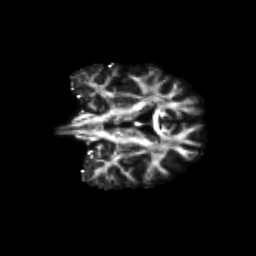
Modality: FA
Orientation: coronal
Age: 50
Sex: female
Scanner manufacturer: siemens
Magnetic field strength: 3 T
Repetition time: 4.71 s
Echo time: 0.0906 s